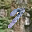
Label: 7